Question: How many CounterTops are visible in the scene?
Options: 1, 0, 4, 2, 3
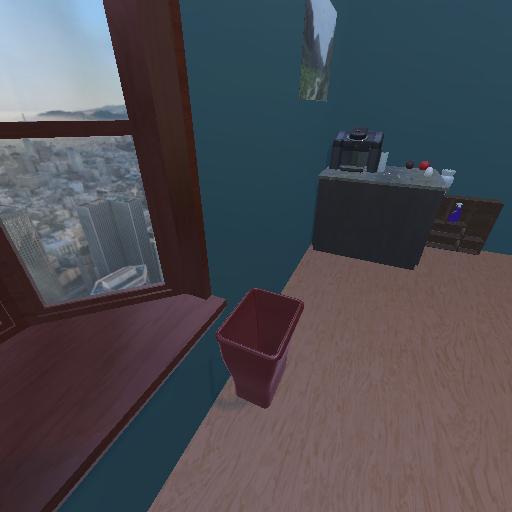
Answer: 1